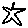
Label: star